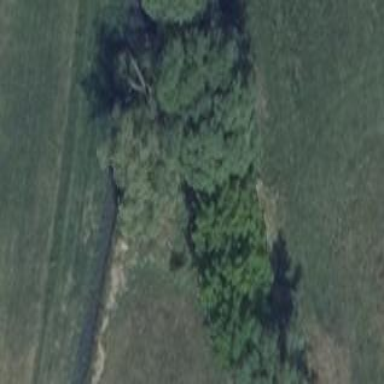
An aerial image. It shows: Reedbed in wetland area.